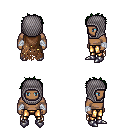
a pixel art fantasy rpg character, male body template, human, dark skin, brown tattered cape, gold greaves, green bedhead hairstyle, chain hood, white cloth bandages, metal boots, four views (front, back, left, right), 2x2 character sprite sheet, small pixel art, hard edges, no anti-aliasing